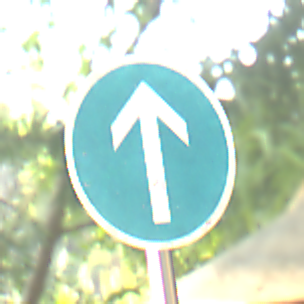
Verkehrszeichen: VorgeschriebeneFahrtrichtungGeradeaus
Umgebung: Outdoor, Suburban
Tageszeit: SunriseSunset
Wetter: Clear
Licht: Natural
Jahreszeit: NotSpecified
Kontrast: HighContrast